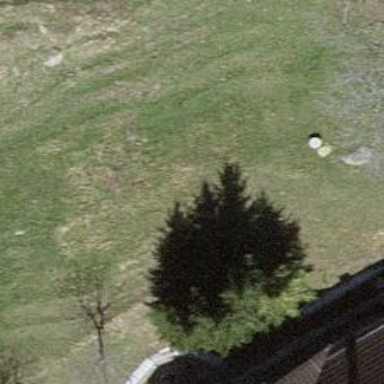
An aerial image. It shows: Beautiful tree in nature.